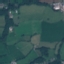
Land use / land cover class: Pasture